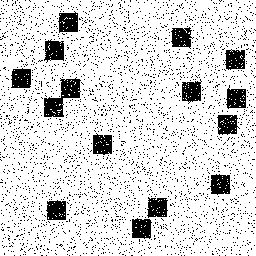
Squares: 15
Triangles: 0
Stars: 0
Total shapes: 15